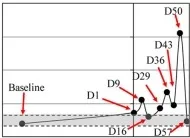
Concussion case 2: persisted symptoms. X axis is days before and after concussion, with day 0 being the day of concussion. : [CD81]EAAT1+ (U/mL).
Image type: chart (chart)